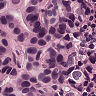
Metastatic tissue present: yes